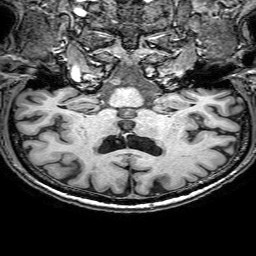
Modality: T1w
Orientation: sagittal
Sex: male
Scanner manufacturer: philips
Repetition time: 0.00836 s
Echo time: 0.00392 s